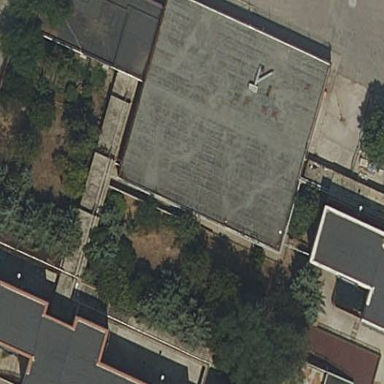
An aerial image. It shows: School building.